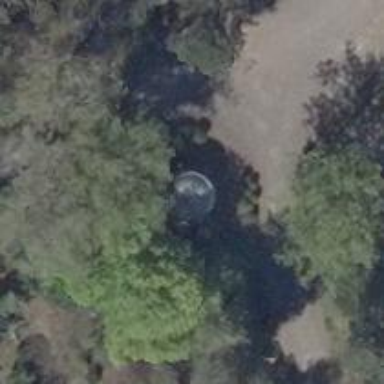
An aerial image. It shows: Beautiful fountain.